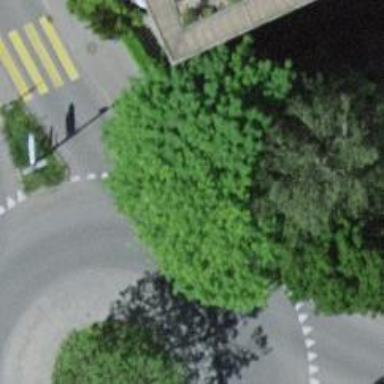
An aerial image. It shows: Tertiary road with asphalt surface leading to roundabout.